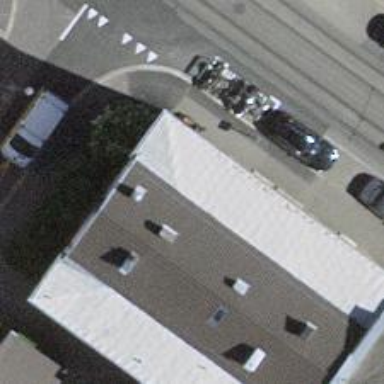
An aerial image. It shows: Restaurant.